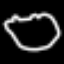
Label: frog